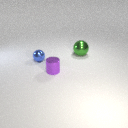
large green metal sphere to the right of small blue metal sphere